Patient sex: F
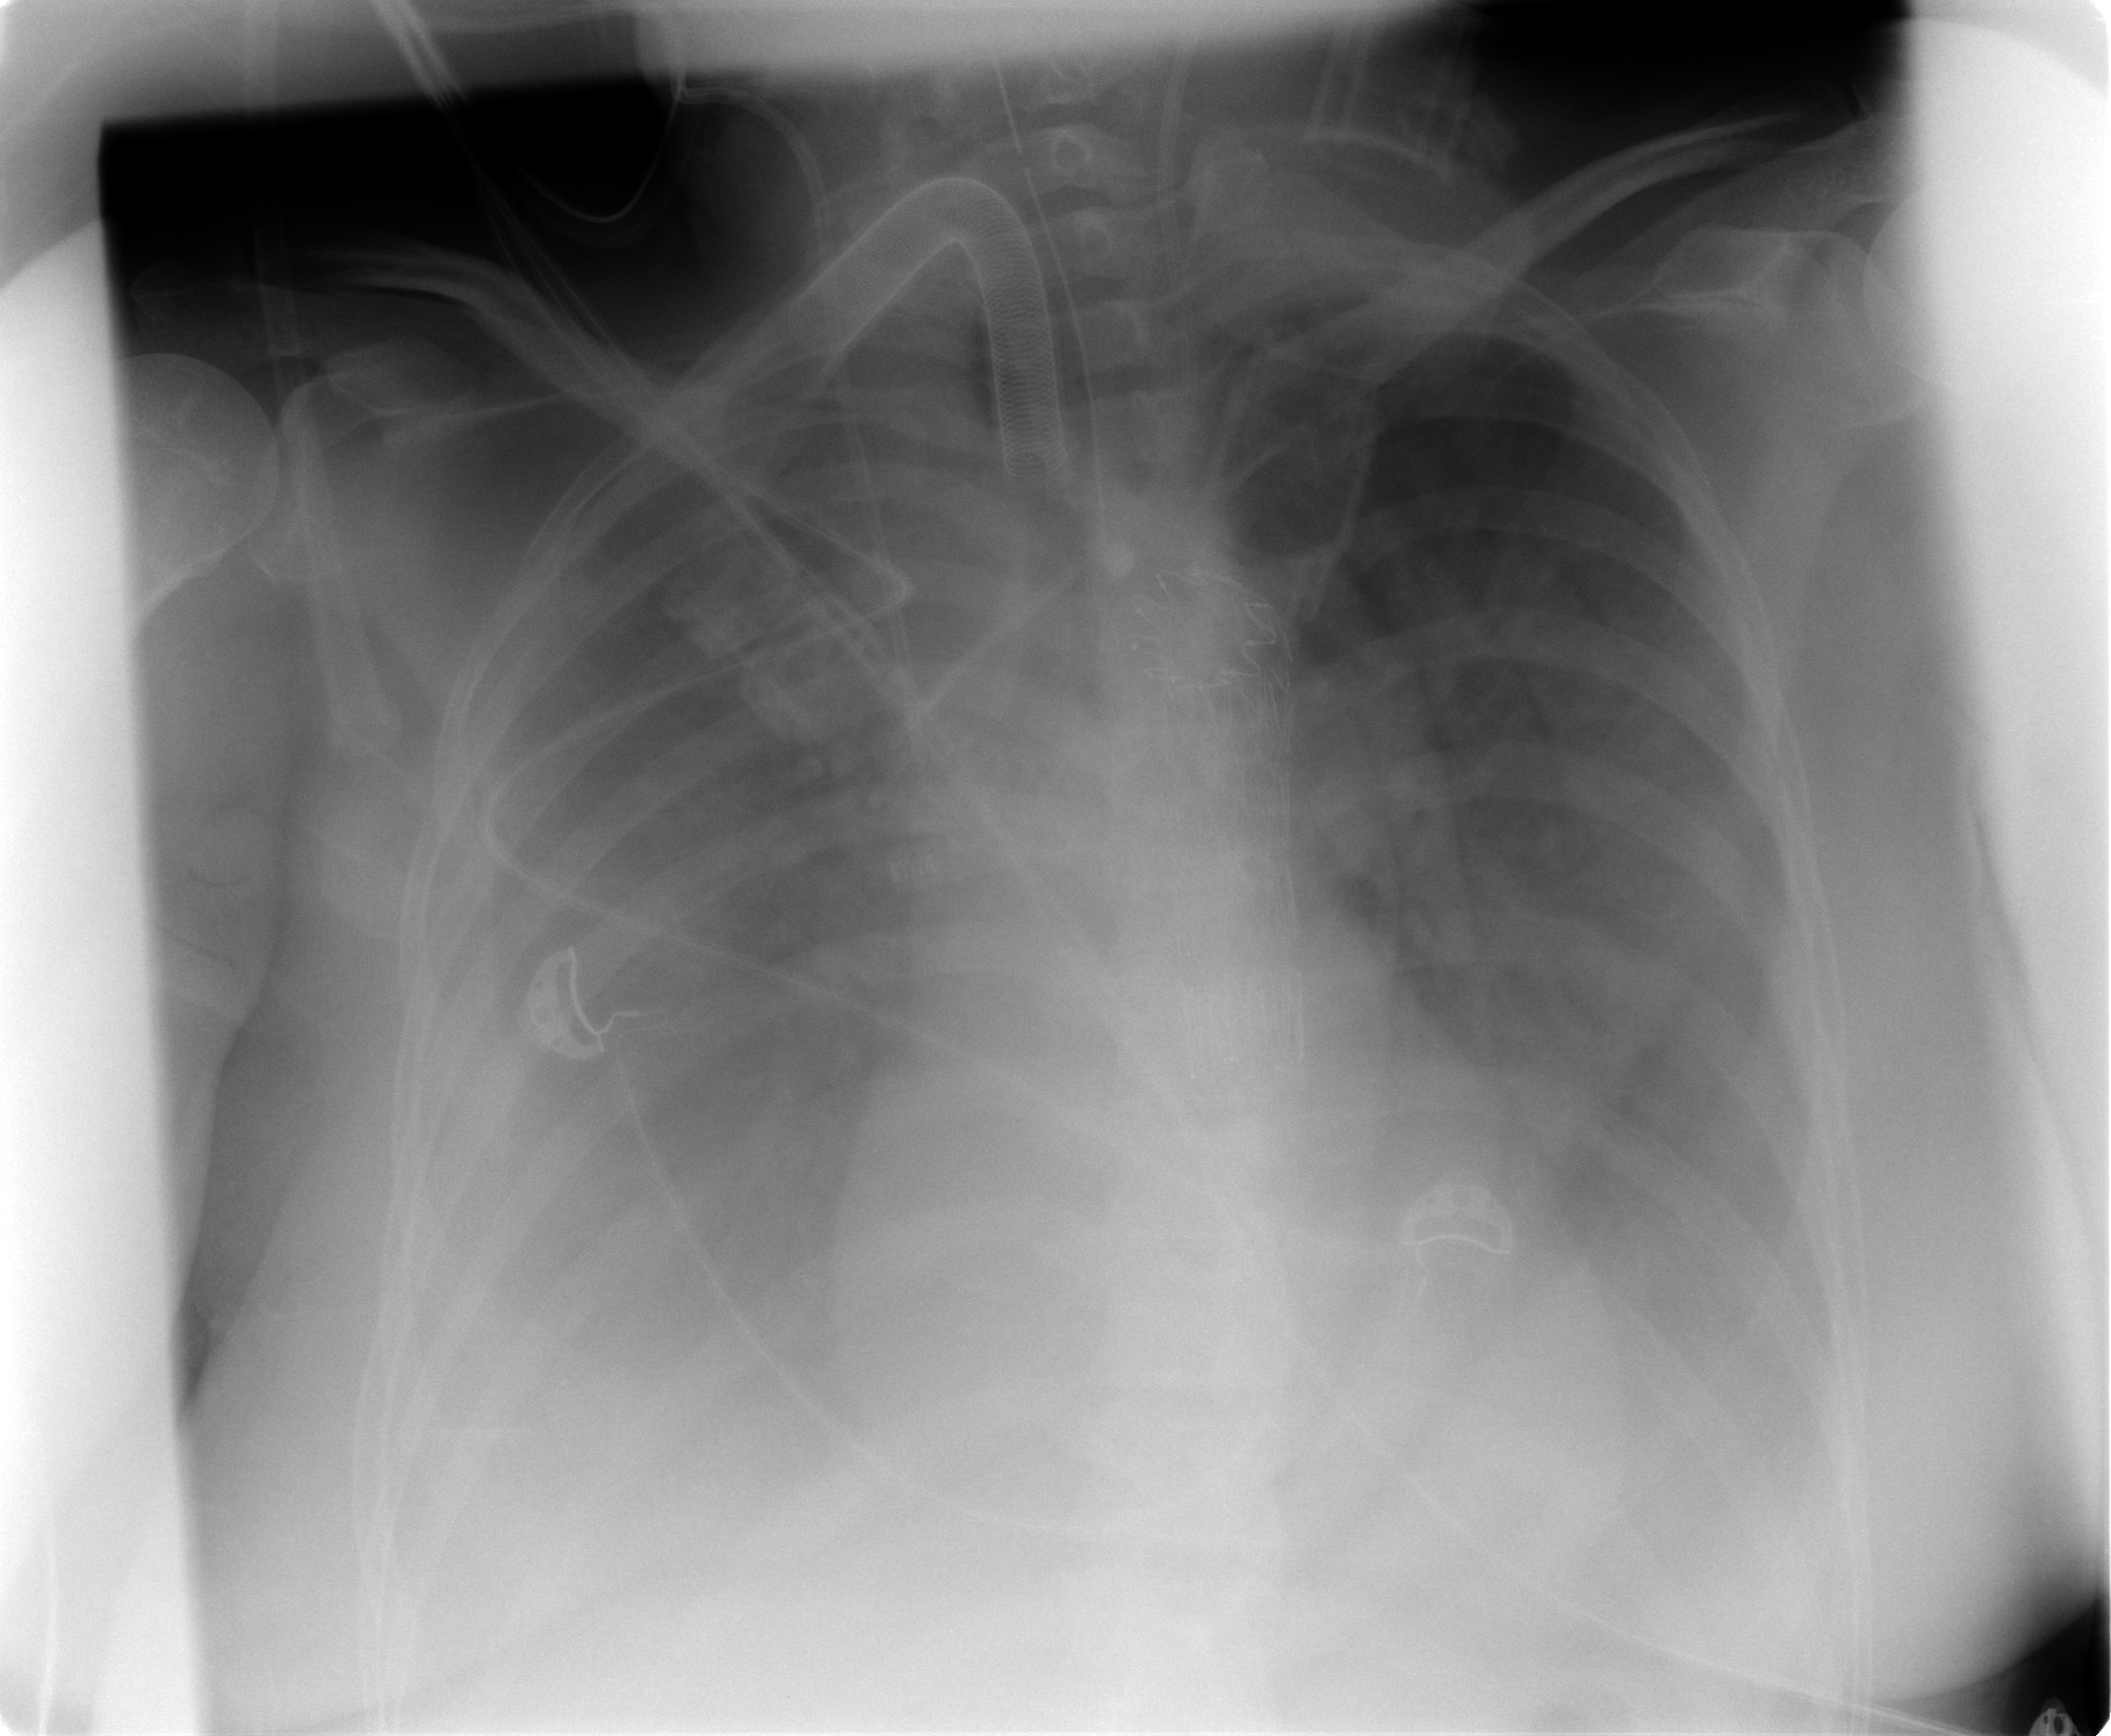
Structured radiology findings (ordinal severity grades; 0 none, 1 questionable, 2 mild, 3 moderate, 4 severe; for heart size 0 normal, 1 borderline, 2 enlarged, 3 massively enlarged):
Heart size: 1
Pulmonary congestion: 2
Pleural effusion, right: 4
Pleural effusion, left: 3
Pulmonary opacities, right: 1
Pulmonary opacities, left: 1
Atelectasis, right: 3
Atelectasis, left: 3